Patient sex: M
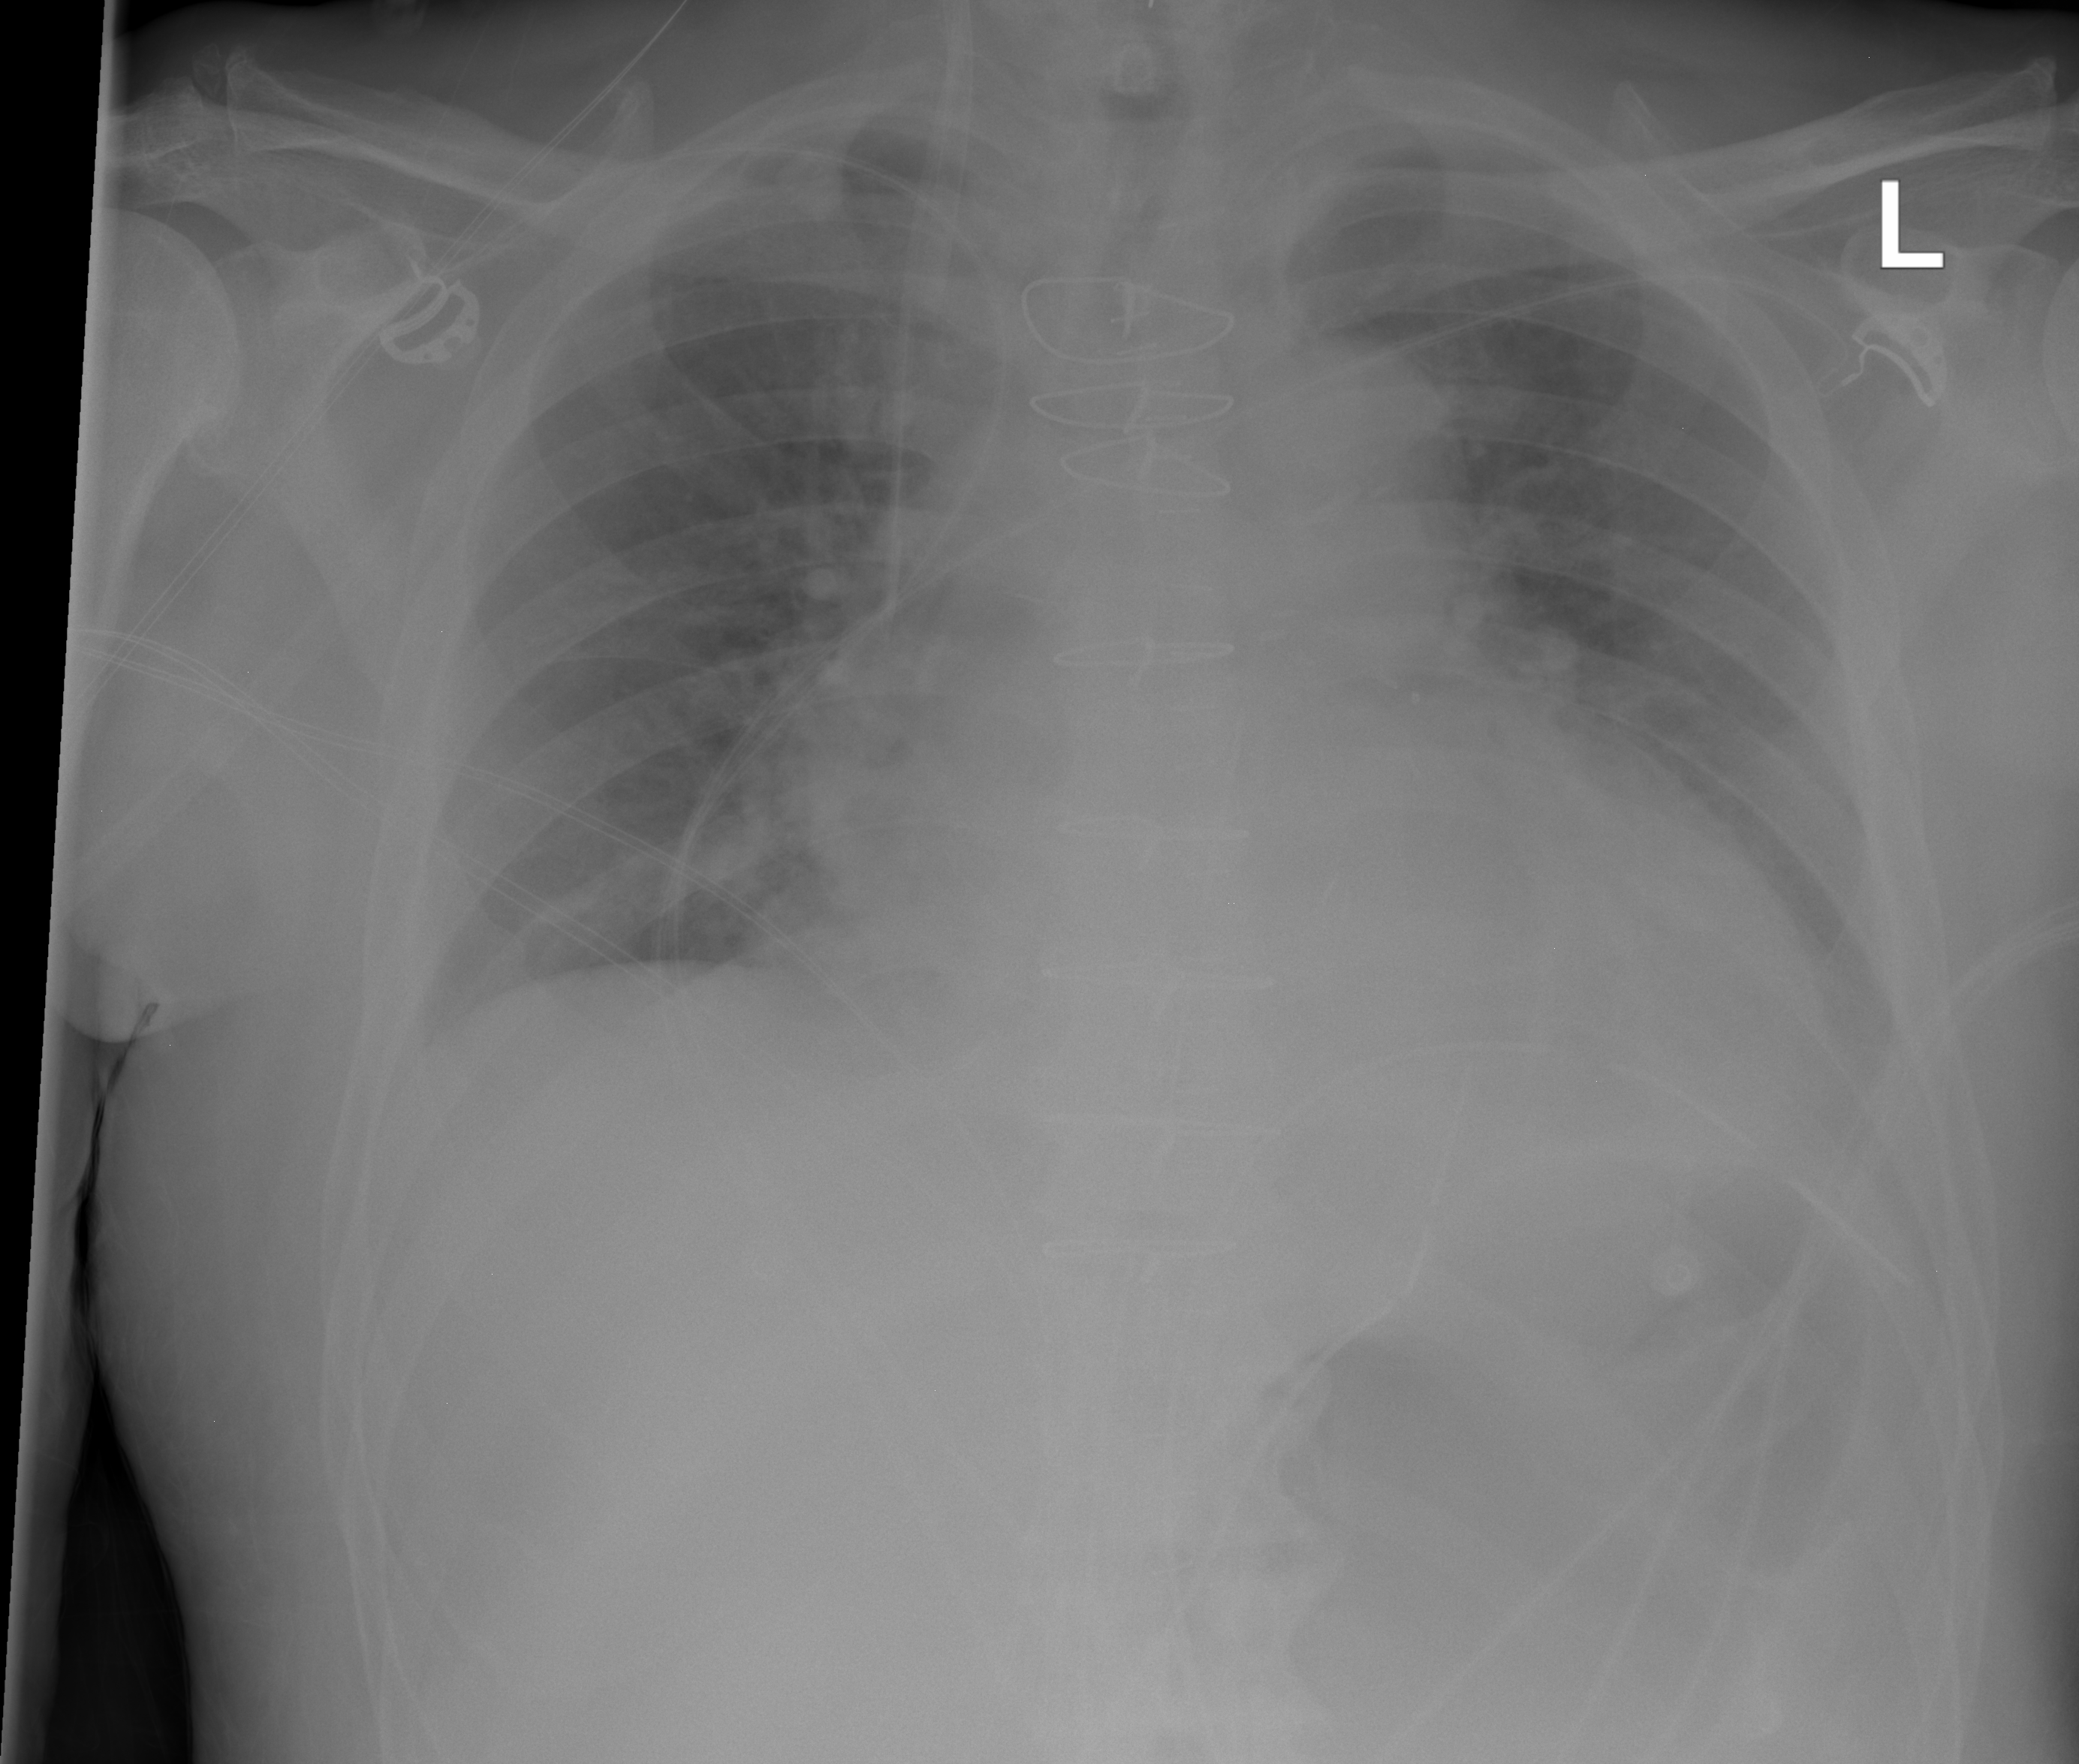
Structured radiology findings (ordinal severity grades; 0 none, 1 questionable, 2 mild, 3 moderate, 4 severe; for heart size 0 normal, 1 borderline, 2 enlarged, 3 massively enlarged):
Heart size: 2
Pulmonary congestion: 0
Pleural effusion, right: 2
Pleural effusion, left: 2
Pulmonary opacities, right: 2
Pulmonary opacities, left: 0
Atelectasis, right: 2
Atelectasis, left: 2